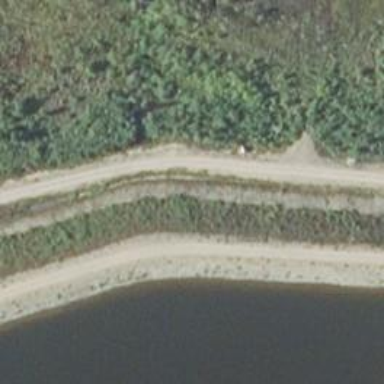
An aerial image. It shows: Track road with embankment.